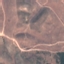
Land use / land cover class: HerbaceousVegetation